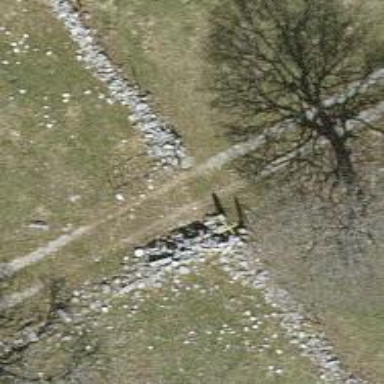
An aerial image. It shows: Gate.